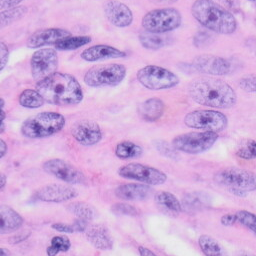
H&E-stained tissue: Skin